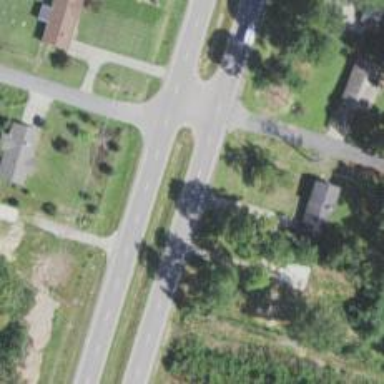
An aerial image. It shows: Asphalt road classified as trunk highway.